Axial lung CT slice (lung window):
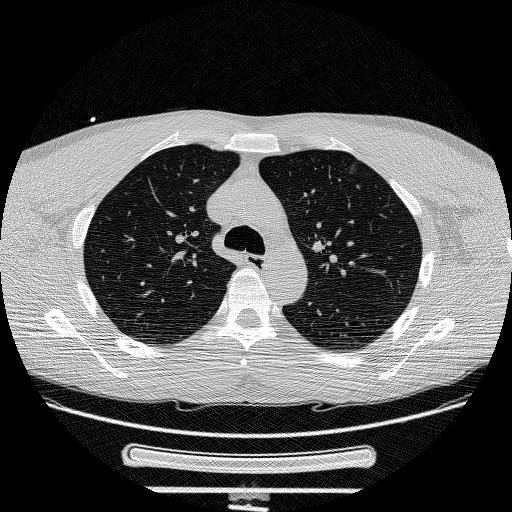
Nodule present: no